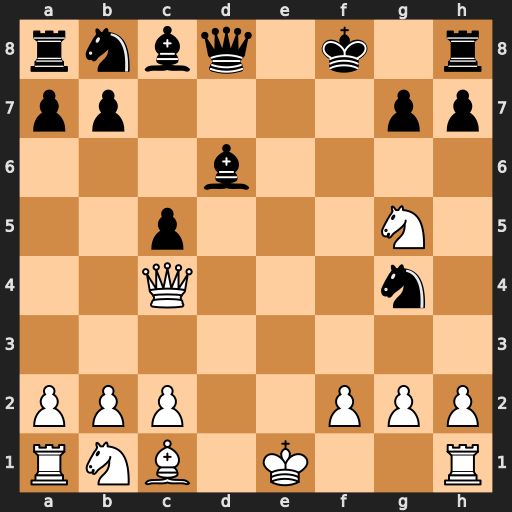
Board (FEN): rnbq1k1r/pp4pp/3b4/2p3N1/2Q3n1/8/PPP2PPP/RNB1K2R
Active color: w
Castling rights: KQ
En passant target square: -
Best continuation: Qf7#